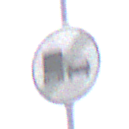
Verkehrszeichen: EndeUeberholverbotKraftfahrzeuge
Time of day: Midday
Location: Outdoor (Nature)
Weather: PartlyCloudy
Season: NotSpecified
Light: Natural